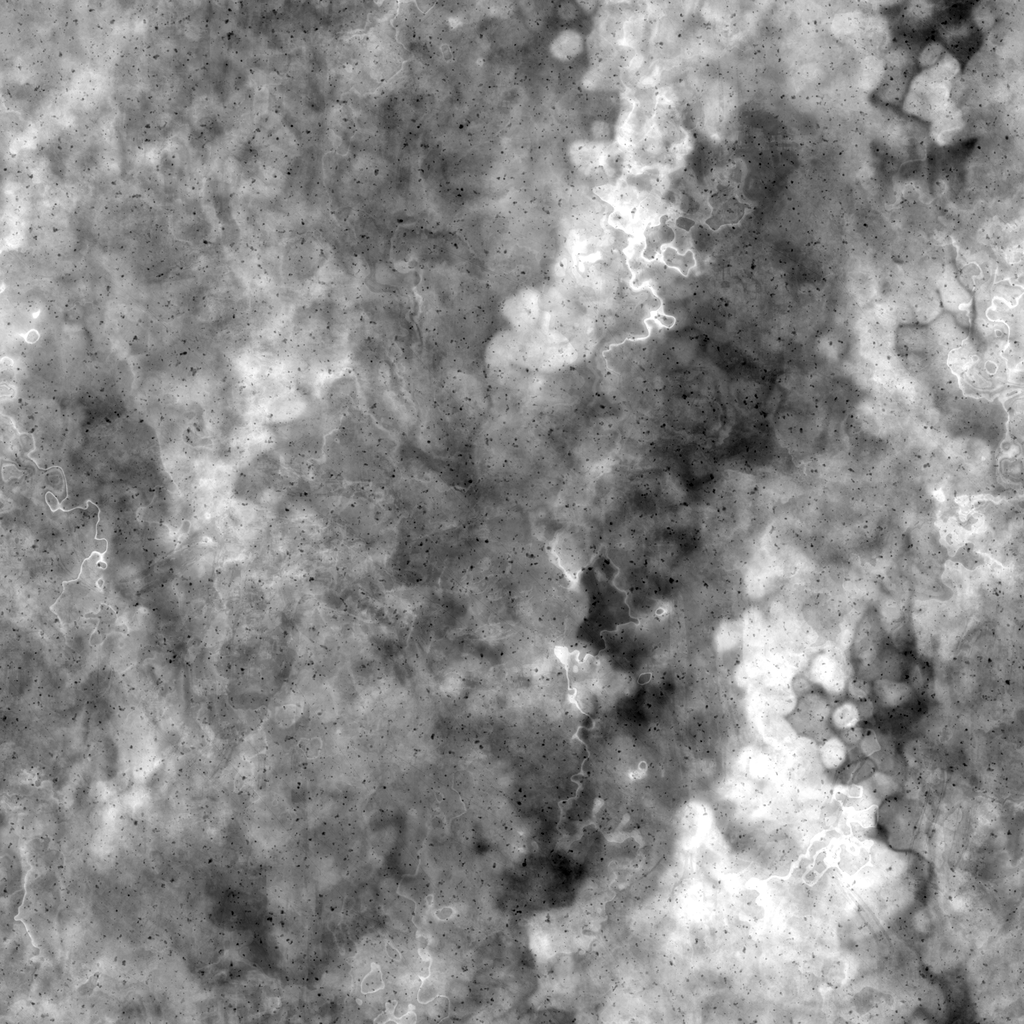
Texture map type: Displacement